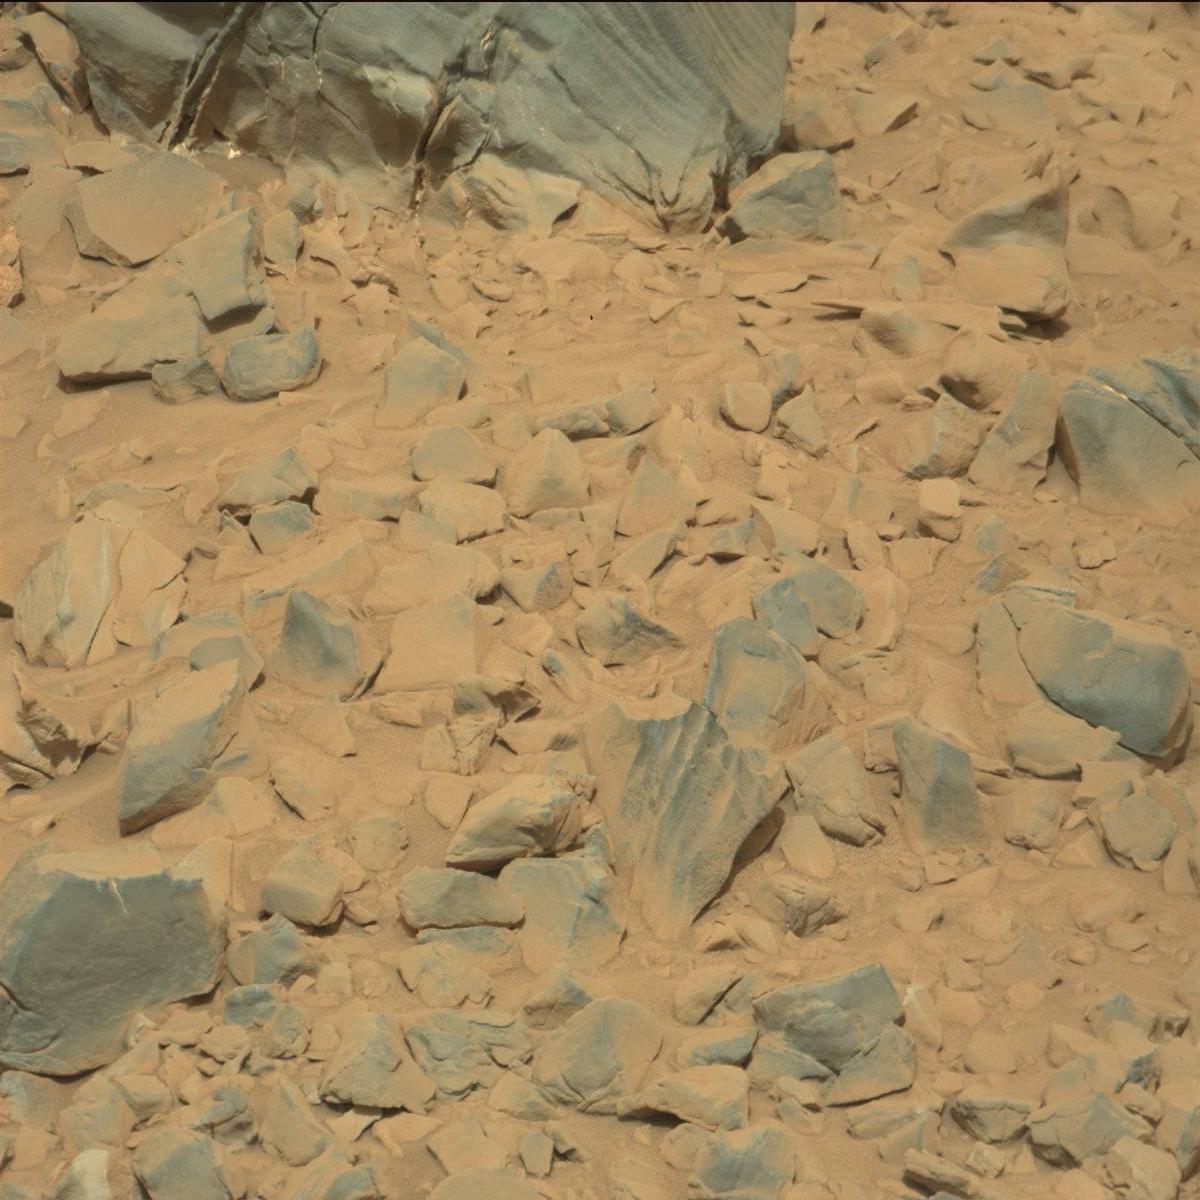
Terrain classes present: Bedrock, Sand / Soil